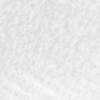
Label: no_change